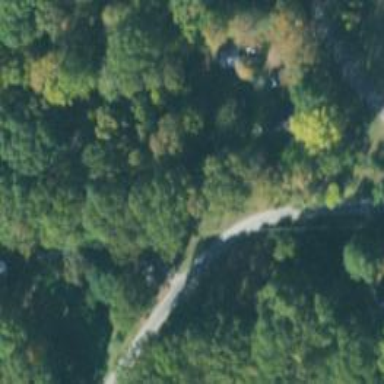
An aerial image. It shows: Unclassified road.